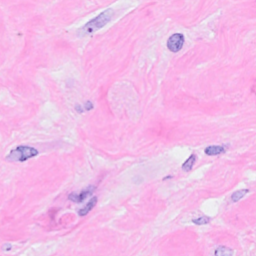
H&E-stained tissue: Breast